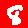
Digit: 8